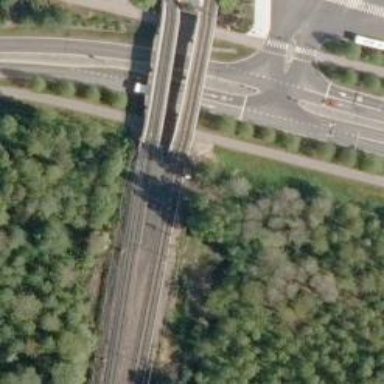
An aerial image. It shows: Railway signal with catenary mast.